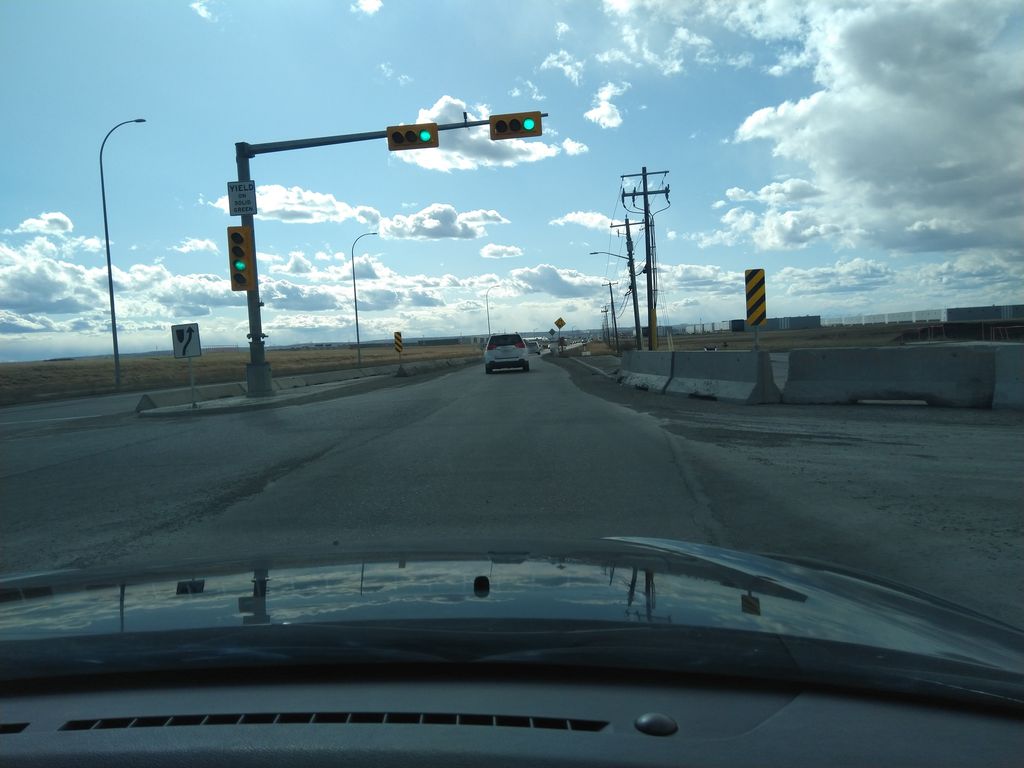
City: calgary